Question: I wonder how much wso2is is conformant with the saml2 SSO specification. specially considering SingleLogoutProfile with POST binding. After one SP initiates a logout, the IS identifies the participating SPs to log out as well, and sends each of them a LogoutRequest directly via HTTP.
bellow I am reproducing an image from the specification (<URL>

I use wso2is 4.6.0, with spring-security-saml-extension RC2. When the spring-extension receives a LogoutRequest (step 3), it assumes that there is a logged in user, which can only be if the http-request is coming from the user-agent! Otherwise the SPs have to maintain some kind of a table linking global-session-ids to local-session-ids and look up which session to terminate on receiving a logoutrequest. This approach is also recommended in this <URL>.
So either I am misunderstanding the saml2-specs or the wso2 guys are! I rather believe its me, so somebody please enlighten me!
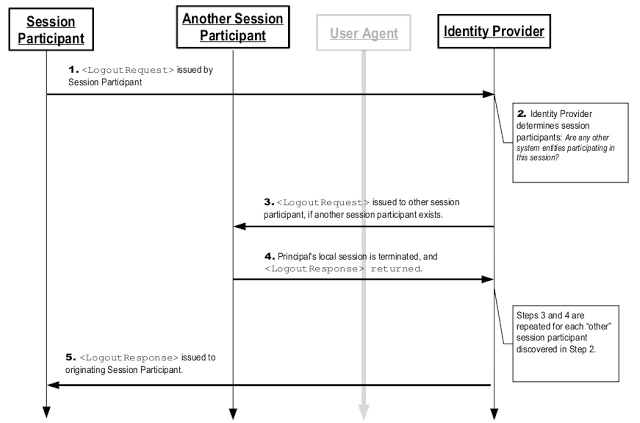
Answer: HTTP-POST is a front-channel binding and its message exchanges must go through the User-Agent and use HTML form.
In case wso2is makes the POST call directly to the SingleLogout endpoint (in a similar fashion as SOAP binding - without involvement of the user agent), they are unfortunately not following the spec. This might lead to interoperability issues, just like the one you're experiencing.